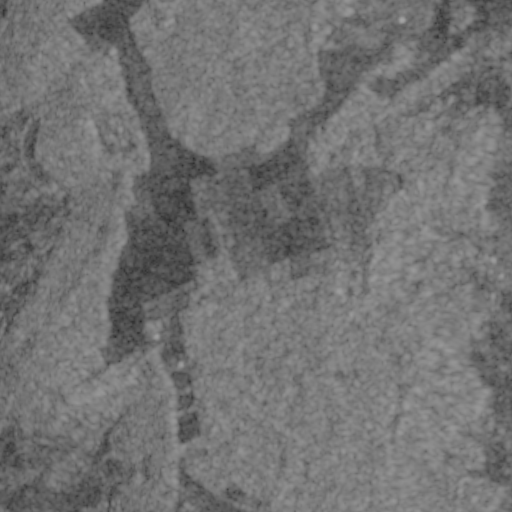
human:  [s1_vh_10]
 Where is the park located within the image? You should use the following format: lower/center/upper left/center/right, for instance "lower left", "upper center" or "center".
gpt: The park is located in the lower center of the image.
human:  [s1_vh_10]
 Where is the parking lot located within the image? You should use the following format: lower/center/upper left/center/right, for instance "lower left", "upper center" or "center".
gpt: The parking lot is located in the lower center of the image.
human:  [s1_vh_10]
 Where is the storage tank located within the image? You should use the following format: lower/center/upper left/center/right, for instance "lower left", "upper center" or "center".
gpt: The storage tank is located in the upper right of the image.
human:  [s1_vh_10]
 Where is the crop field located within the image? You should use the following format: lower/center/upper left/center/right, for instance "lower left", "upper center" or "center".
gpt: There is no crop field in the image.

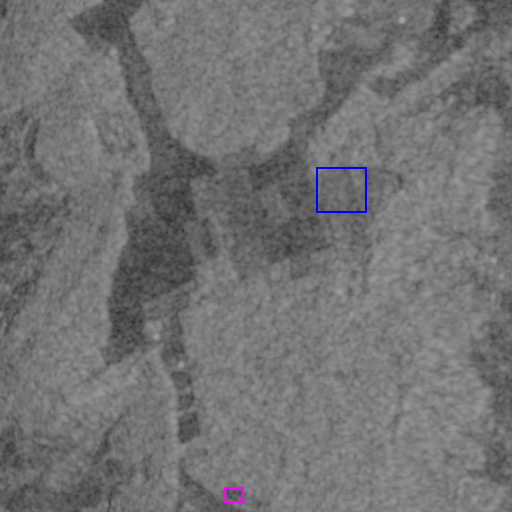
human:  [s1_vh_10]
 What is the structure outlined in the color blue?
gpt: The structure outlined in blue is a crop field.
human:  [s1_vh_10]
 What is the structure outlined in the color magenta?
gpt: The structure outlined in magenta is a park.
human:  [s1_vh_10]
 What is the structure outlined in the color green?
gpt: There is no green outline.